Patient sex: M
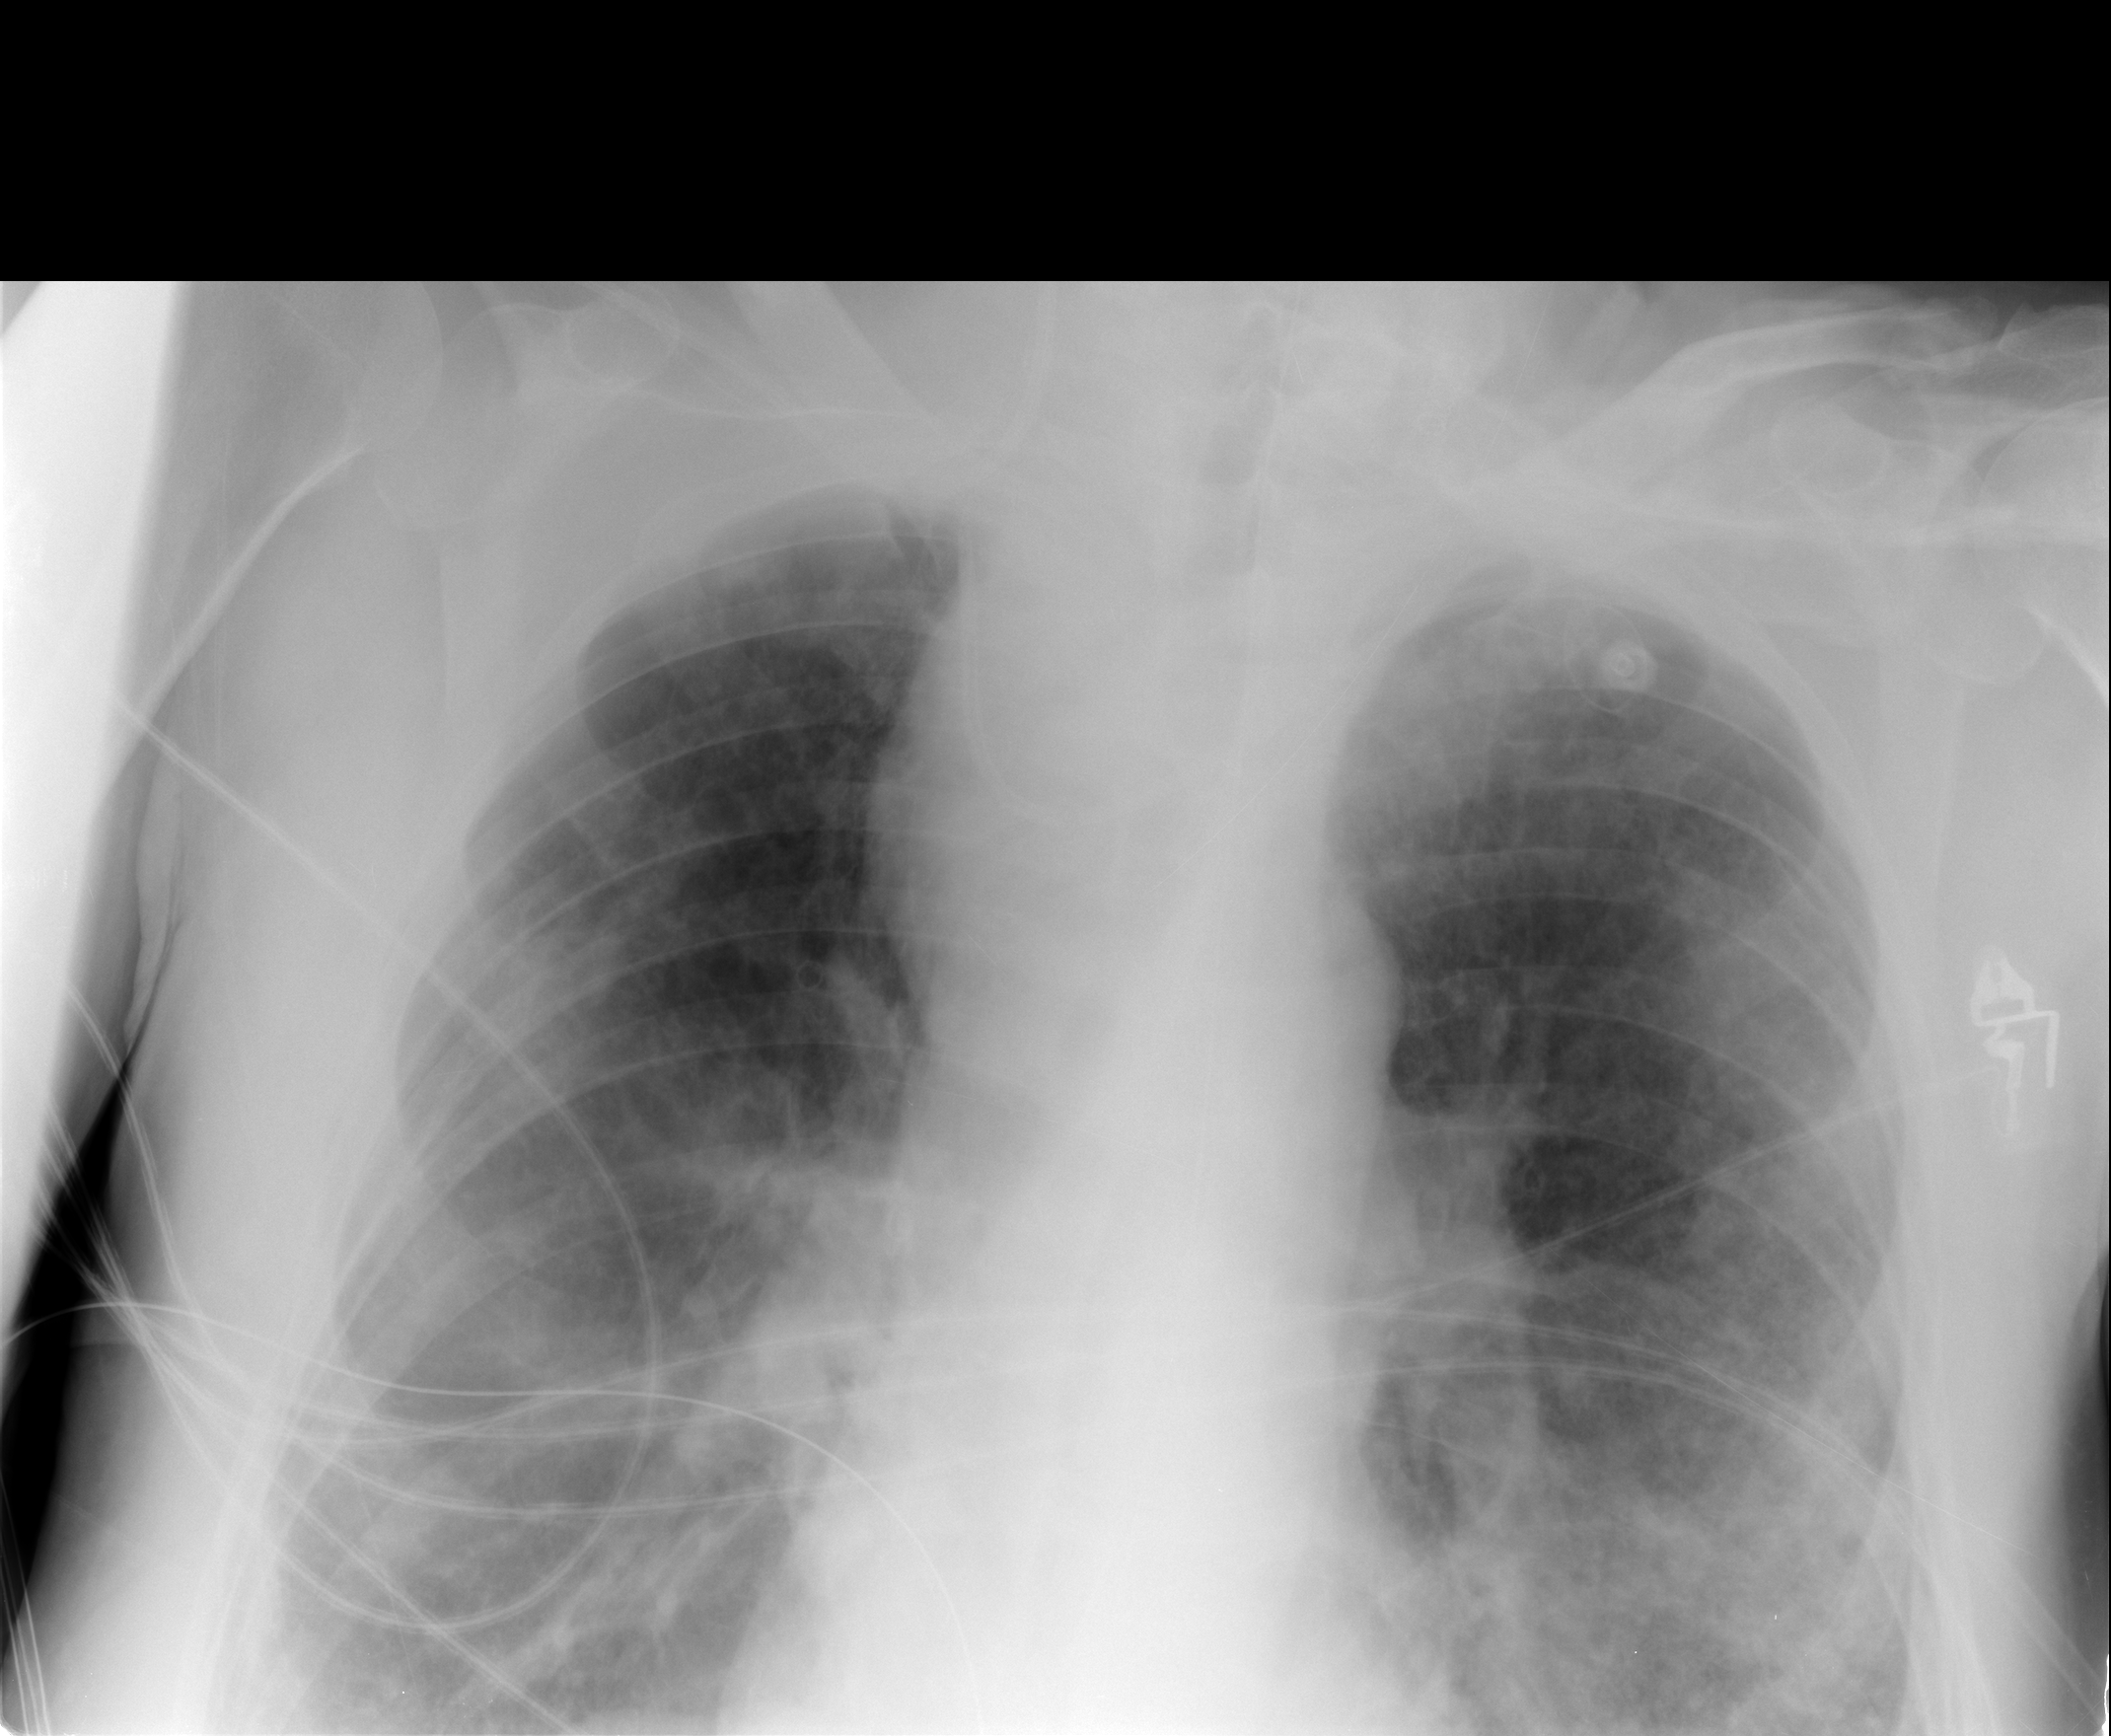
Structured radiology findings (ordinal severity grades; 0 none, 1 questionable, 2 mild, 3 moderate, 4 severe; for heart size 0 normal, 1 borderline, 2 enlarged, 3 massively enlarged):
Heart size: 0
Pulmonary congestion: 2
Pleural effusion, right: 0
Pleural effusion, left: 0
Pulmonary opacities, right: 3
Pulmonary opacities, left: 3
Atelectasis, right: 2
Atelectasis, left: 3